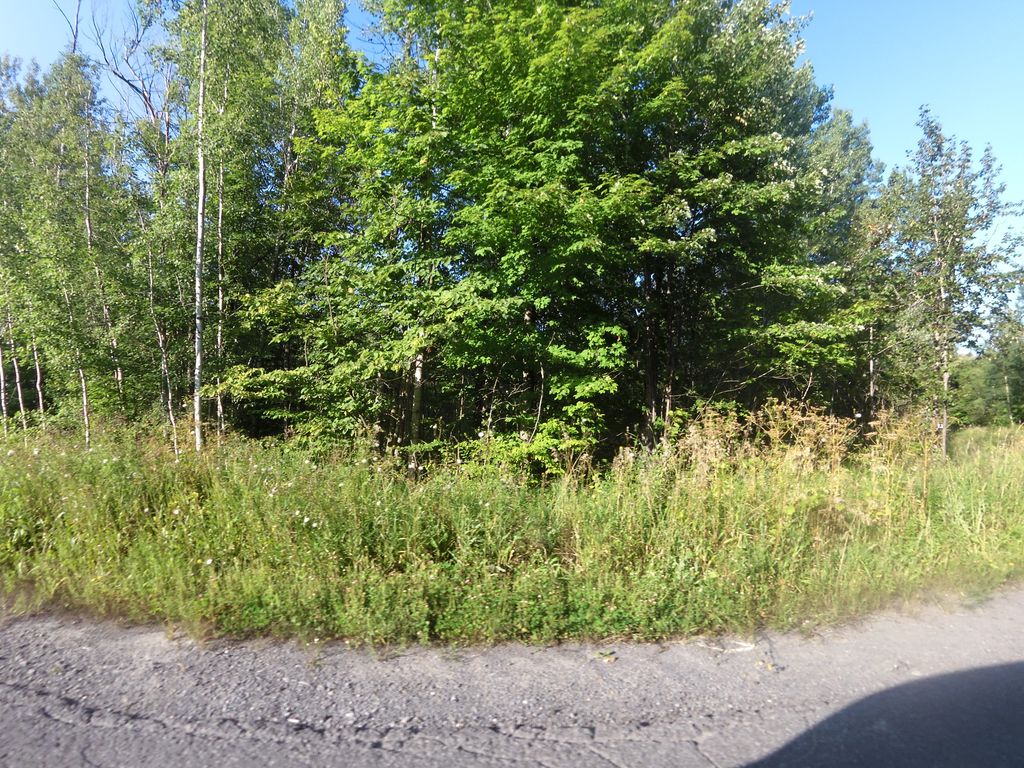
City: ottawa-gatineau